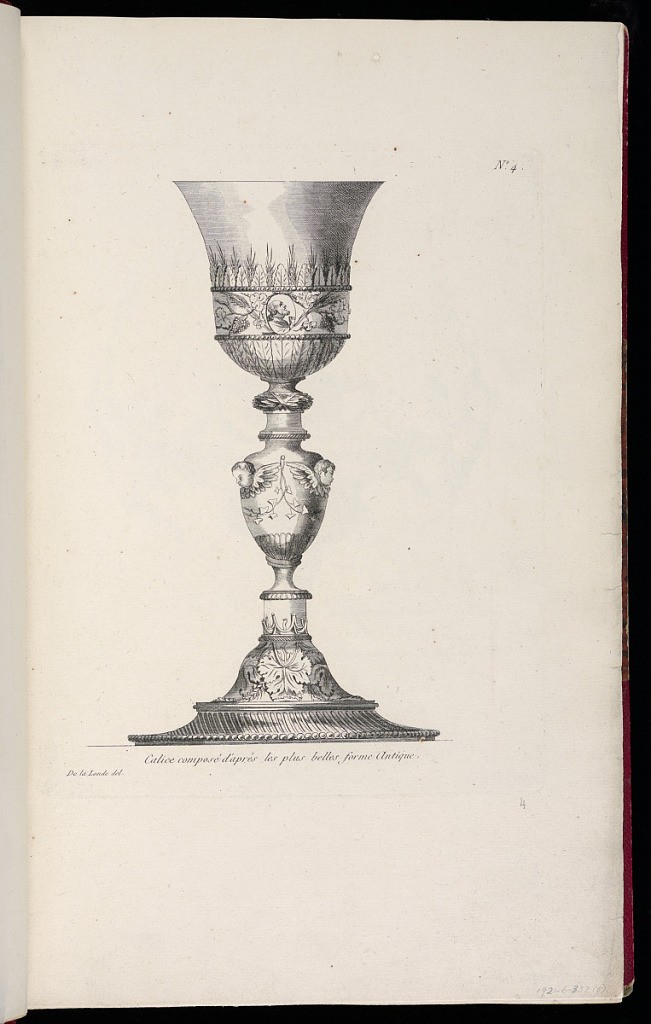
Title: Calice composé d'après les plus belles forme Antique
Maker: Richard de Lalonde, French, active 1780–96
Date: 1788–1796
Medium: Etching on off-white laid paper
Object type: Print
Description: Design for a chalice decorated with ornament motifs including lancet leaves, a religious portrait medallion, grape wine, wheat stalks, ribbon twist, winged cherub heads, and bead course. The plate is numbered.